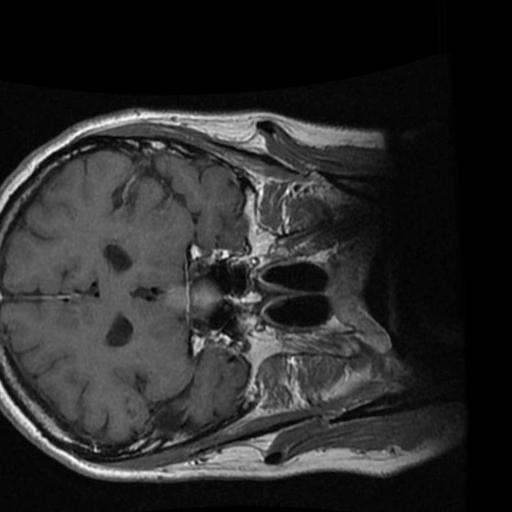
Label: brain_tumor